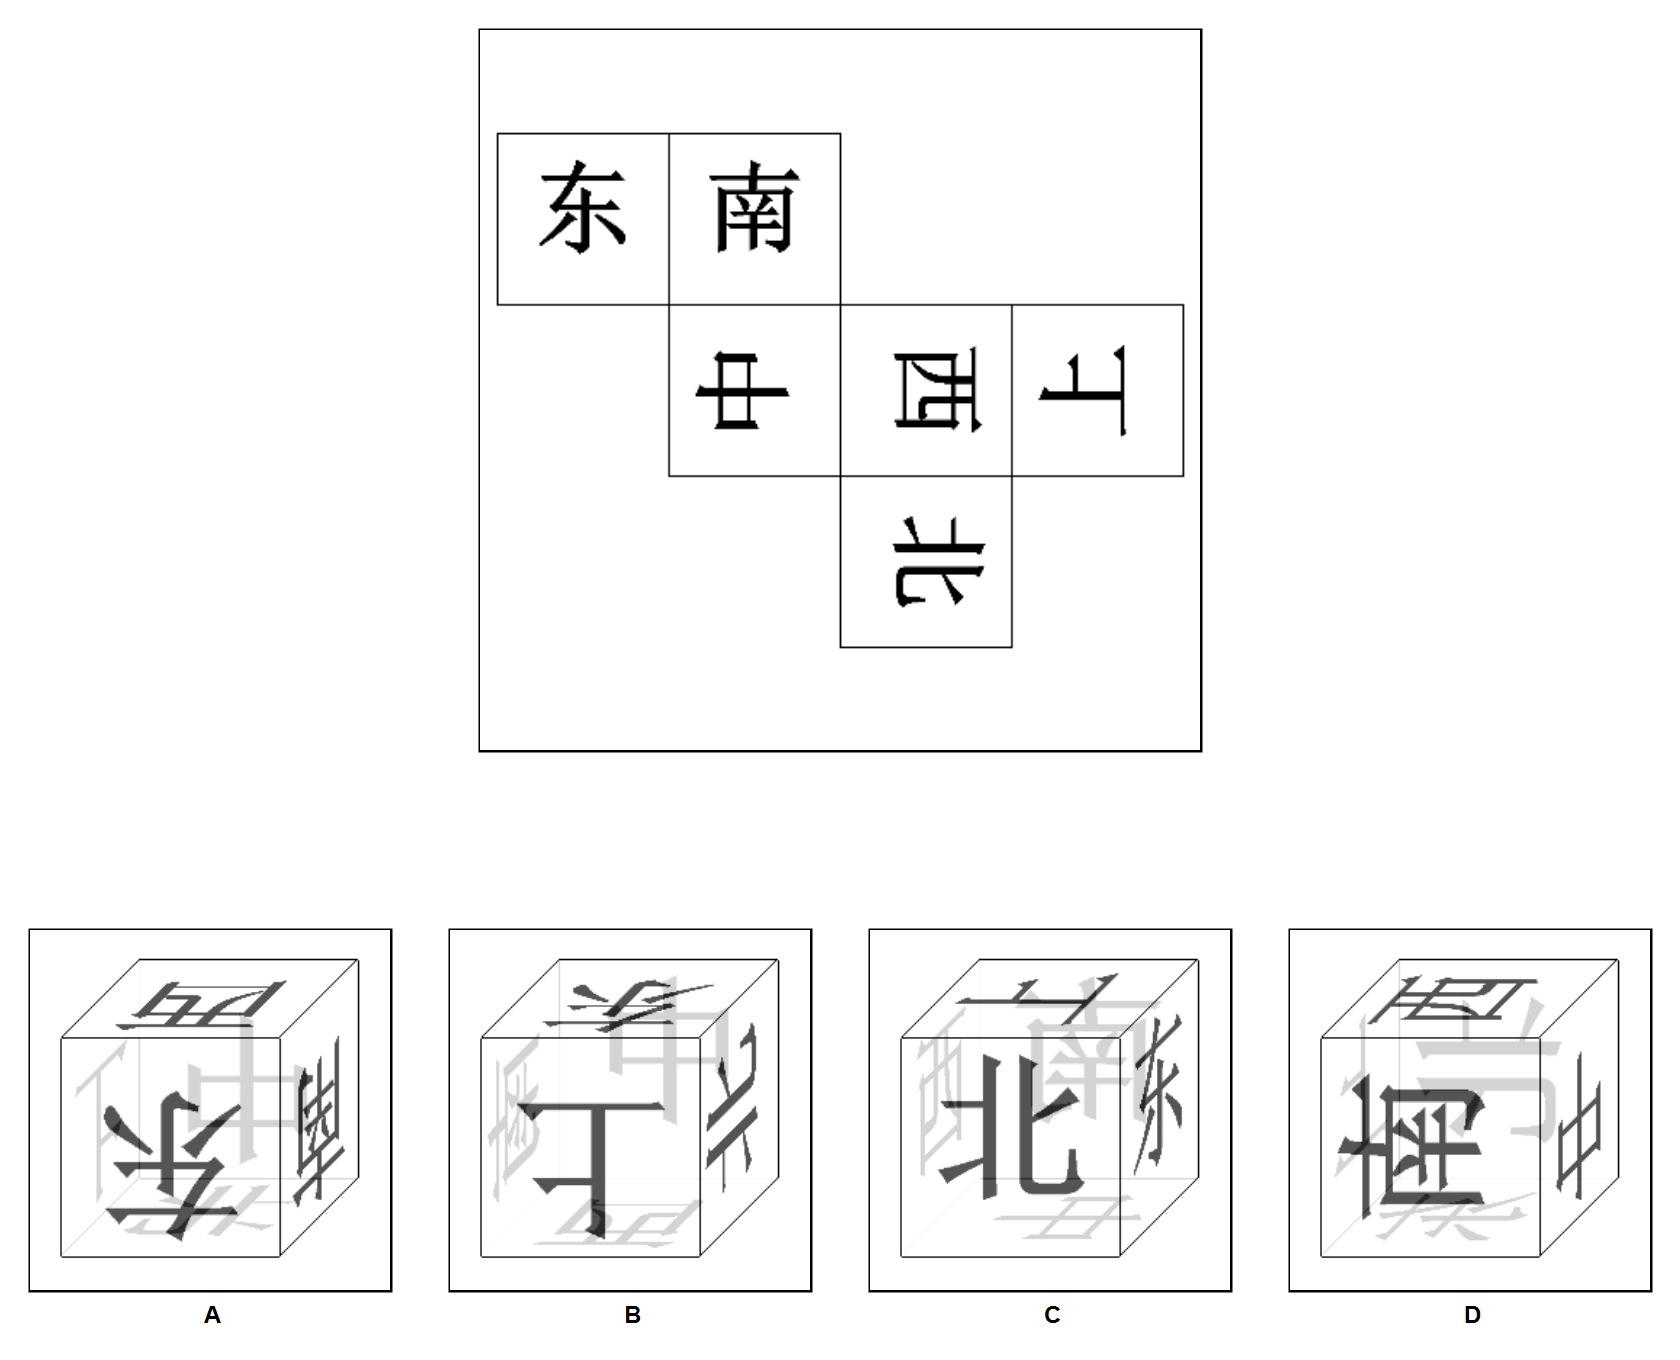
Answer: A